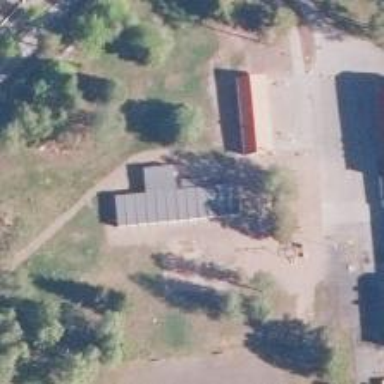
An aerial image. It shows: Kindergarten.